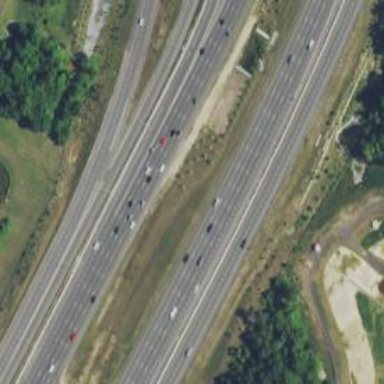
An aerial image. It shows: View of motorway.